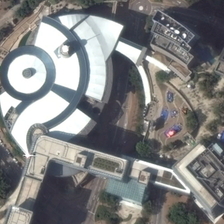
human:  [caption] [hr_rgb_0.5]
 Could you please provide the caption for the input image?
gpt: several buildings and green trees are near a white building .

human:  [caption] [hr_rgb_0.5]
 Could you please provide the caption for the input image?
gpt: several buildings and green trees are near a white building .

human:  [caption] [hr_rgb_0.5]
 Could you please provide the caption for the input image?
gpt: several buildings and green trees are near a white building .

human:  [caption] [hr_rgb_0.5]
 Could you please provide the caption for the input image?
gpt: several buildings and green trees are near a white building .

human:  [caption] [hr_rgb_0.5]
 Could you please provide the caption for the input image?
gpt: several buildings and green trees are near a white building .